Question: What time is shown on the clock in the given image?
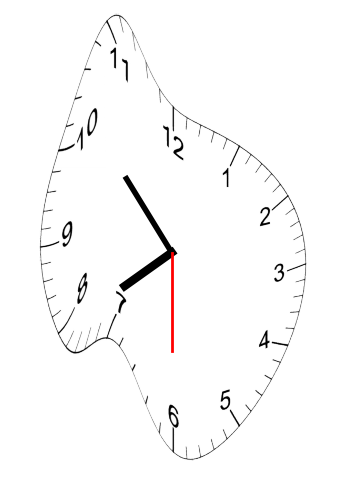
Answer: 07:52:30